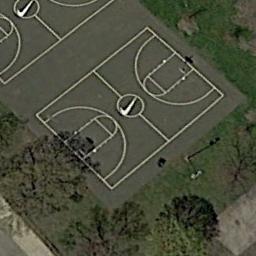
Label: basketball_court